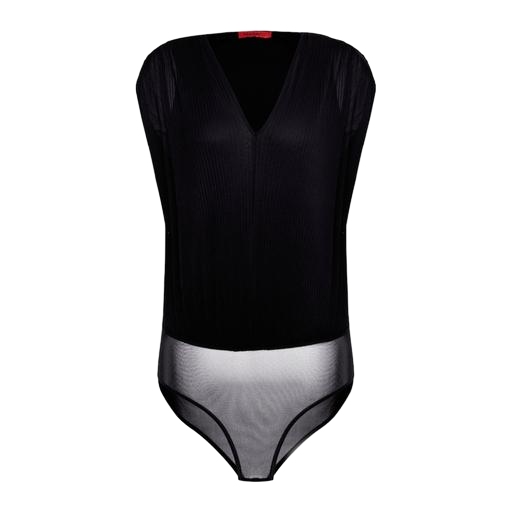
black mira cape-effect bodysuit, black plunge bodysuit, black curve top mesh, white background